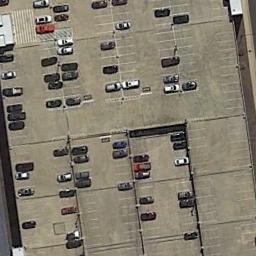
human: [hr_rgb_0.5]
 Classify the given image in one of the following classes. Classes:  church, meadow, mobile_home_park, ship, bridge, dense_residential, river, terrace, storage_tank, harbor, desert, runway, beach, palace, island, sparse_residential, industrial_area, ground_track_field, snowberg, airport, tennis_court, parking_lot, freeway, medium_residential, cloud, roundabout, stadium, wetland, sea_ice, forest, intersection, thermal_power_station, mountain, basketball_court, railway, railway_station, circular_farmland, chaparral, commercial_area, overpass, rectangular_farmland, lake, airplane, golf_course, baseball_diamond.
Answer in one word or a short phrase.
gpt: parking_lot